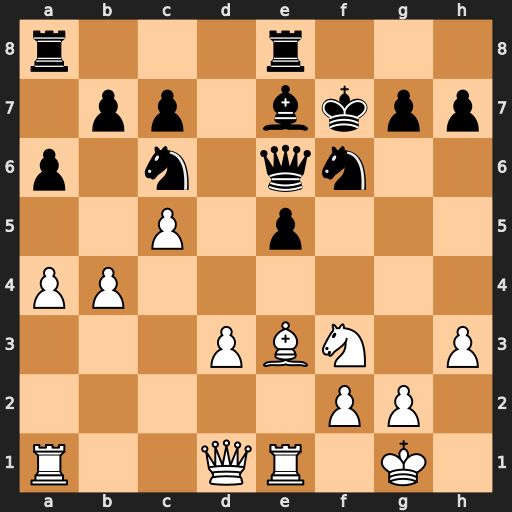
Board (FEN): r3r3/1pp1bkpp/p1n1qn2/2P1p3/PP6/3PBN1P/5PP1/R2QR1K1
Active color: w
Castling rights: -
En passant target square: -
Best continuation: Ng5+ Kg8 Nxe6